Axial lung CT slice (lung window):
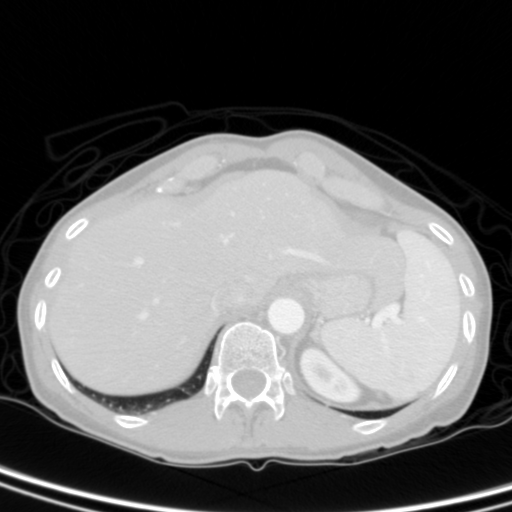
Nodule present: no